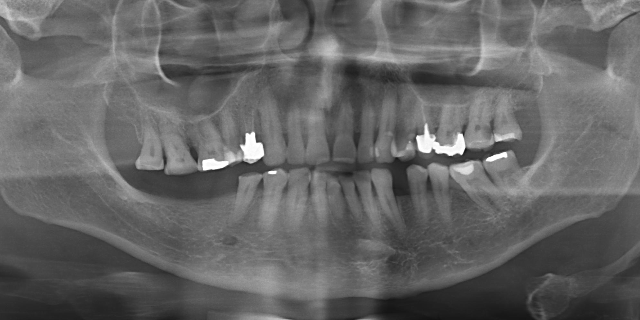
adult